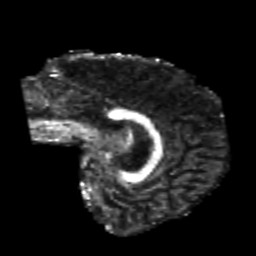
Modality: FA
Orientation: sagittal
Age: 22
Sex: male
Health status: healthy
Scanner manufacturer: philips
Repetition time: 7.386 s
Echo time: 0.08599 s